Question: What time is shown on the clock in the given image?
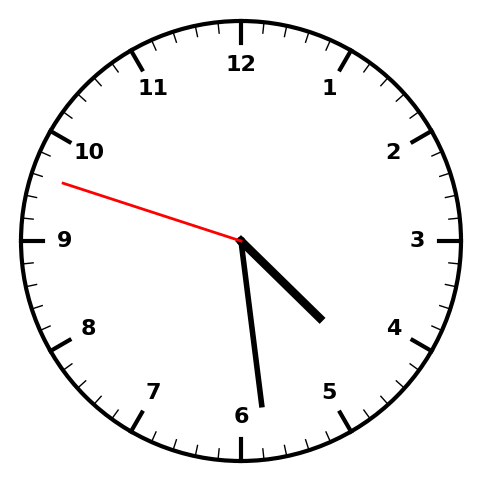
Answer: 04:28:48